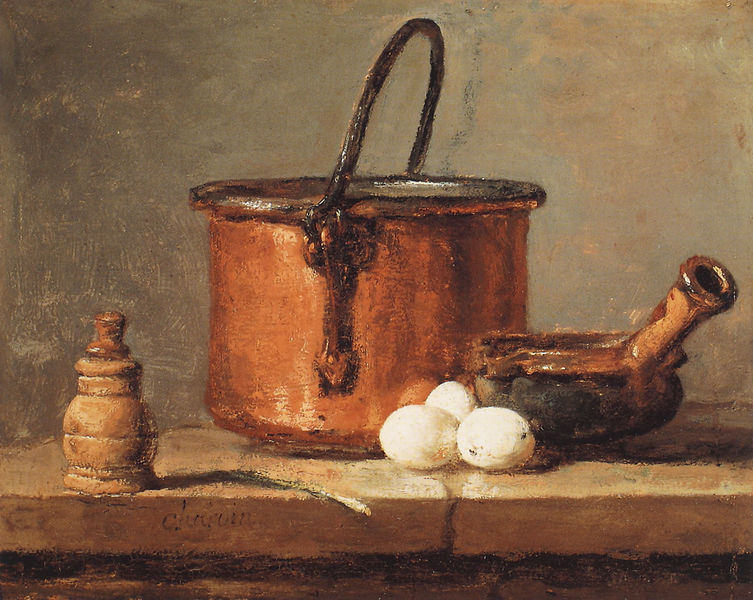
Titel: Verzinnter Kupferkessel, Pfefferstreuer, Porree, drei Eier und eine kleine Pfanne auf einem Tisch
Künstler: Jean-Baptiste Siméon Chardin
Institution: Detroit, The Detroit Institute of Arts
Schlagwörter: feder, gemälde, schatten, braun, grau, licht, orange, tisch, malerei, wand, stein, steine, bild, signatur, öl, realismus, drei, henkel, krug, stilleben, stillleben, topf, mauer, farbe, ölgemälde, griff, fugen, deckel, gefäß, messing, dose, kupfer, gefässe, mörser, kessel, tülle, eier, pfanne, stöpsel, salzstreuer, ei, pfeffermühle, pfefferstreuer, hühnerei, hühnereier, stilkasserolle